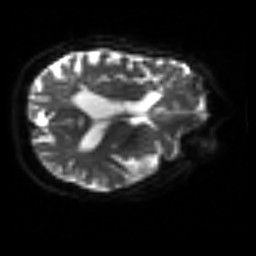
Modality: sbref
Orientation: axial
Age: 64
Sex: male
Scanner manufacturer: siemens
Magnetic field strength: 3 T
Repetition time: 3.2 s
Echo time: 0.081 s